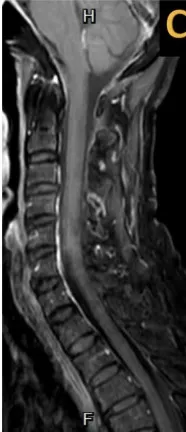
T1-weighted with gadolinium. Spinal magnetic resonance imaging depicts the absence of abnormal signal intensity and gadolinium enhancement.
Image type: radiology (mri)